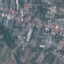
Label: Residential